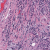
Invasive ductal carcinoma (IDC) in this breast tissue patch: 1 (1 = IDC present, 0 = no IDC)